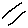
Label: line